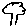
Label: tree